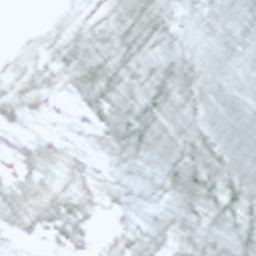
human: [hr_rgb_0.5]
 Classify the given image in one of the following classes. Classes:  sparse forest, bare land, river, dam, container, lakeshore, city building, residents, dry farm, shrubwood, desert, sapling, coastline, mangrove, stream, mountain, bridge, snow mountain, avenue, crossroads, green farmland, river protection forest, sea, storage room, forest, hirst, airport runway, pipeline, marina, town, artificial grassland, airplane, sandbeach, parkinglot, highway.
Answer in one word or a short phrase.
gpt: snow mountain